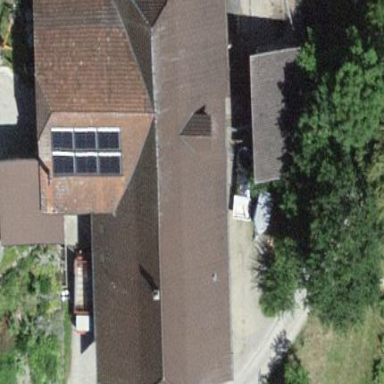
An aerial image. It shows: Farm building.